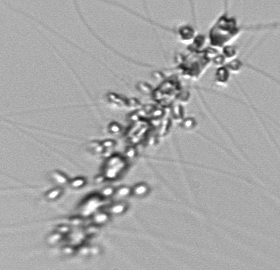
Label: Chaetoceros_didymus_TAG_external_flagellate